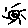
Label: sun